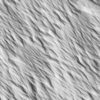
Label: not_dusty